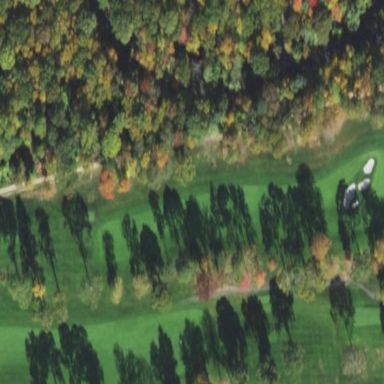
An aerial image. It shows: Golf fairway surrounded by grass.